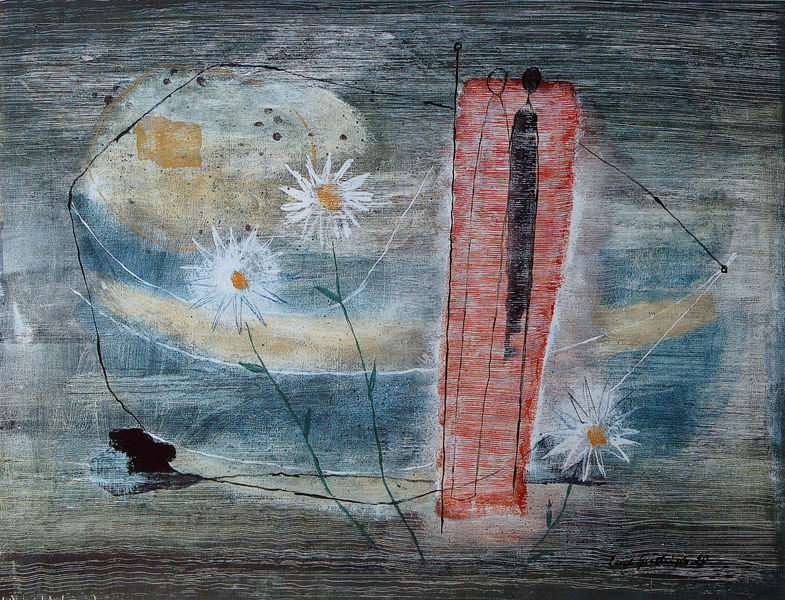
Titel: Spaziergang
Künstler: Ernst Geitlinger
Standort: München
Institution: Bayerische Staatsgemäldesammlungen
Schlagwörter: blau, himmel, mann, weiß, gelb, grün, menschen, blume, blumen, braun, frau, grau, schwarz, rot, signatur, paar, abstrakt, fläche, modern, farbe, figuren, striche, unterschrift, form, strich, balu